Question: I construct a pandas dataframe like so:
'''
import pandas as pd
import numpy as np
df = pd.DataFrame(np.random.randn(100,3), columns=['A','B', 'C'])
df['X'] = np.random.choice(['Alpha', 'Beta', 'Theta'], size=100)
'''
Which gives me 'df.head()':
'''
A B C X
0 2.279163 -1.790076 1.187603 Beta
1 -0.590897 0.837605 -0.606424 Alpha
2 0.448334 -1.142946 0.002507 Beta
3 0.540165 -0.204184 1.389645 Beta
4 0.105643 -1.298379 -1.404680 Beta
'''
Now if I plot Andrews Curves using column 'X' -- which has one of three values -- as the class, I expect to see 100 curves with three colors, based on class X. Instead, each curve has its own color.
'''
pd.tools.plotting.andrews_curves(df, 'X')
'''

(The legend looks as expected, which is interesting.)
Is there a bug here or am I misunderstanding things?
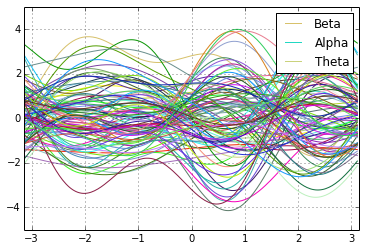
Answer: The following fixes the pandas code (<URL>:
'''
from pandas.compat import range, lrange, lmap, map, zip
from pandas.tools.plotting import _get_standard_colors
import pandas.core.common as com
def andrews_curves(data, class_column, ax=None, samples=200, colormap=None,
**kwds):
"""
Parameters:
-----------
data : DataFrame
Data to be plotted, preferably normalized to (0.0, 1.0)
class_column : Name of the column containing class names
ax : matplotlib axes object, default None
samples : Number of points to plot in each curve
colormap : str or matplotlib colormap object, default None
Colormap to select colors from. If string, load colormap with that name
from matplotlib.
kwds : Optional plotting arguments to be passed to matplotlib
Returns:
--------
ax: Matplotlib axis object
"""
from math import sqrt, pi, sin, cos
import matplotlib.pyplot as plt
def function(amplitudes):
def f(x):
x1 = amplitudes[0]
result = x1 / sqrt(2.0)
harmonic = 1.0
for x_even, x_odd in zip(amplitudes[1::2], amplitudes[2::2]):
result += (x_even * sin(harmonic * x) +
x_odd * cos(harmonic * x))
harmonic += 1.0
if len(amplitudes) % 2 != 0:
result += amplitudes[-1] * sin(harmonic * x)
return result
return f
n = len(data)
class_col = data[class_column]
uniq_class = class_col.drop_duplicates()
columns = [data[col] for col in data.columns if (col != class_column)]
x = [-pi + 2.0 * pi * (t / float(samples)) for t in range(samples)]
used_legends = set([])
colors = _get_standard_colors(num_colors=len(uniq_class), colormap=colormap,
color_type='random', color=kwds.get('color'))
col_dict = dict([(klass, col) for klass, col in zip(uniq_class, colors)])
if ax is None:
ax = plt.gca(xlim=(-pi, pi))
for i in range(n):
row = [columns[c][i] for c in range(len(columns))]
f = function(row)
y = [f(t) for t in x]
label = None
if com.pprint_thing(class_col[i]) not in used_legends:
label = com.pprint_thing(class_col[i])
used_legends.add(label)
ax.plot(x, y, color=col_dict[class_col[i]], label=label, **kwds)
else:
ax.plot(x, y, color=col_dict[class_col[i]], **kwds)
ax.legend(loc='upper right')
ax.grid()
return ax
'''